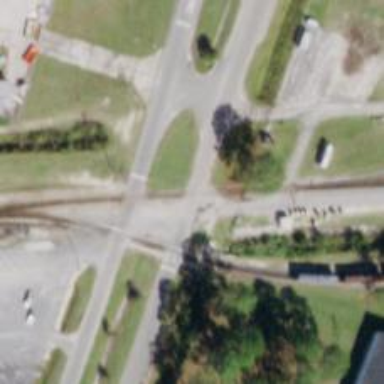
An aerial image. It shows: Level crossing along the railway.